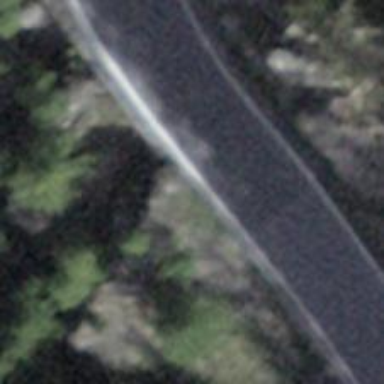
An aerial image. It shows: Guard rail as barrier.